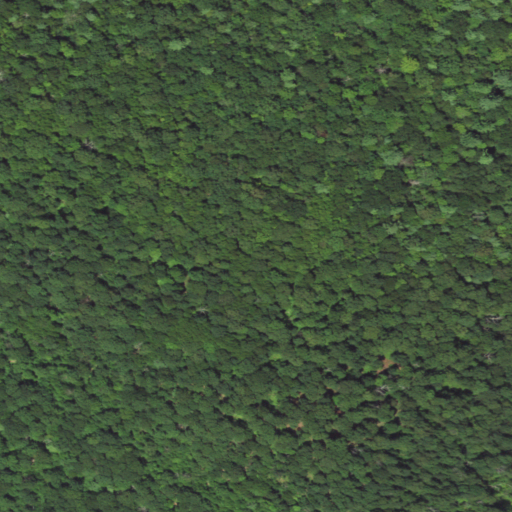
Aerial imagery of mountain in Pennsylvania named Burns Knob containing deciduous forest and mixed forest